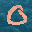
Label: 0